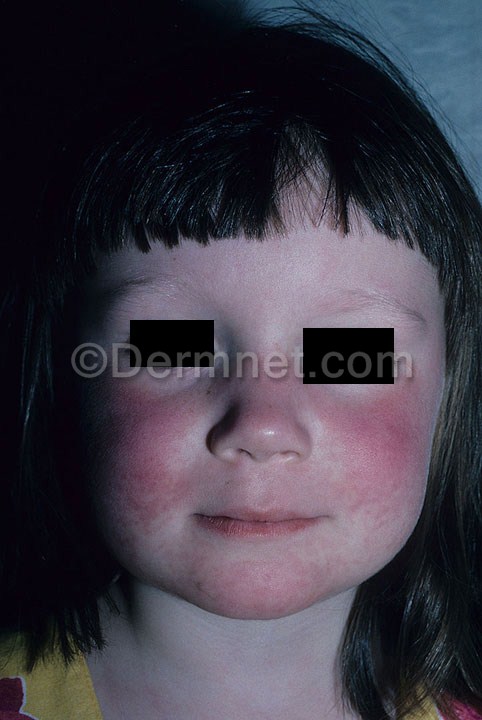
Disease: Exanthems and Drug Eruptions